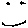
Label: smiley face